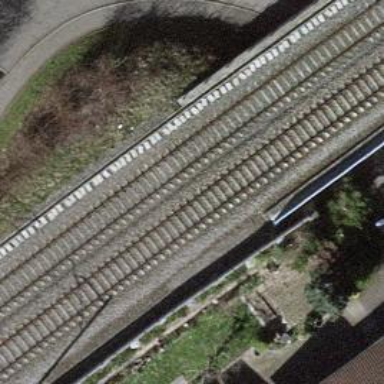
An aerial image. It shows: Bridge over electrified railway with contact lines.